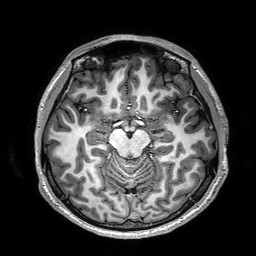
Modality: T1w
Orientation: coronal
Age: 26
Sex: male
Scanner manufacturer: philips
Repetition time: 0.00645 s
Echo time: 0.00294 s